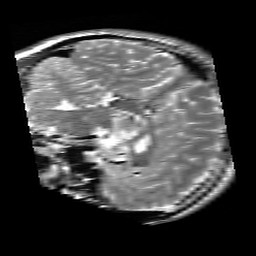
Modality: T2w
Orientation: sagittal
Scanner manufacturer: siemens
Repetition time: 3.9 s
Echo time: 0.076 s